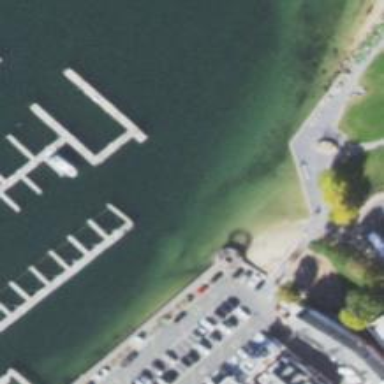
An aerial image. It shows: Man-made pier.